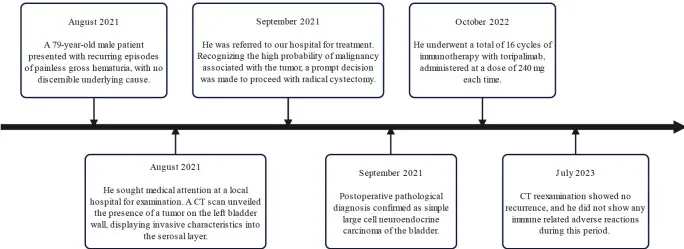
The timeline from disease discovery to patient diagnosis and treatment.
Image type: chart (chart)